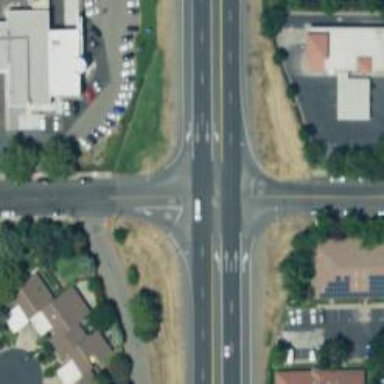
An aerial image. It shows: Stop road.